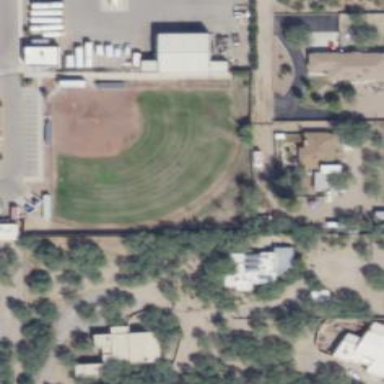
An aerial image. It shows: Softball pitch for leisure land activities.